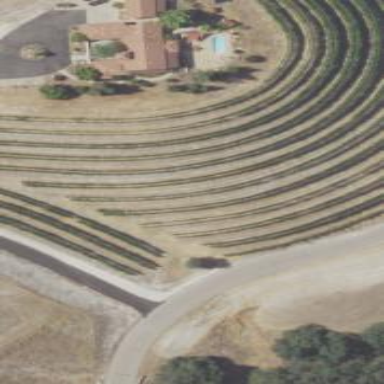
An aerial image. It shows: Vineyard growing grapes.